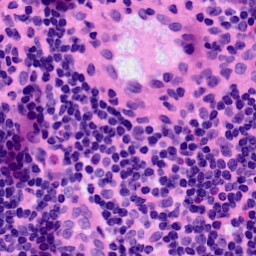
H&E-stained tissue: LymphNode